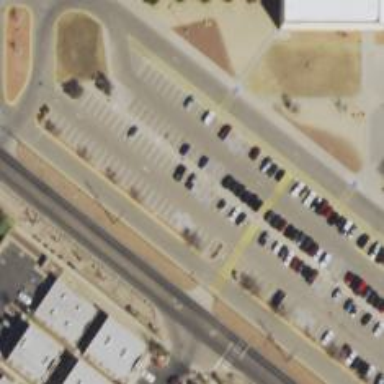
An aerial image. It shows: Parking space is available.